Question: I have some functionalities within some GameObjects.
These functionalities need to be changed when an upgrade is purchased within the game. The problem is that each function is set on its own object.
The first problem is that the variables don't change when I click on the button. As you can see I have added an onclick value to the button, stating that when the button is clicked. The value should change.

The problem here is that
The second problem I face is that each projectile is fired independently. So if I change the static damage of 1 it won't be transferred to other projectiles.
UpgradeMenu
'''
using System.Collections;
using System.Collections.Generic;
using UnityEngine;
using UnityEngine.UI;
public class UpgradeMenu : MonoBehaviour
{
[SerializeField]
private Text accuracyText;
[SerializeField]
private Text speedText;
[SerializeField]
private Text damageText;
[SerializeField]
private float accuracyMultiplier = 0.7f;
private Weapon weapon;
private Projectile projectile;
private Player player;
void OnEnable()
{
UpdateValues();
}
void UpdateValues ()
{
accuracyText.text = weapon.randomAngle.ToString();
damageText.text = projectile.DamageOnHit.ToString();
speedText.text = player.MaxRun.ToString();
}
public void UpgradeAccuracy ()
{
weapon.randomAngle = (int)weapon.randomAngle * accuracyMultiplier;
UpdateValues();
}
public void UpgradeDamage ()
{
projectile.DamageOnHit = (int)projectile.DamageOnHit + 1;
UpdateValues();
}
}
'''
Projectile (DamageScript)
'''
using System.Collections;
using System.Collections.Generic;
using UnityEngine;
//[RequireComponent (typeof(Rigidbody2D))]
public class Projectile : MonoBehaviour {
[Header ("Speed")]
public float baseSpeed;
public float randomSpeed;
public Vector2 SpeedV2;
public Vector2 Direction;
[Header ("Damage")]
public int DamageOnHit;
[Header ("Layers")]
public LayerMask solid_layer;
public LayerMask entities_layer;
[Header ("OnHit FX")]
public GameObject HitFxPrefab;
public GameObject DustFxPrefab;
[Header ("Bounce")]
public bool BounceOnCollide = false;
public int bouncesLeft = 0;
[HideInInspector]
public Health owner; // owner of the projectile
private Vector2 Position; // Current position
private Vector2 movementCounter = Vector2.zero; // Counter for subpixel movement
public BoxCollider2D myCollider;
List<Health> healthsDamaged = new List<Health>(); // List to store healths damaged
void OnCollideWith (Collider2D col, bool horizontalCol = true) {
var component = col.GetComponent<Health> ();
// If the target the hitbox collided with has a health component and it is not our owner and it is not on the already on the list of healths damaged by the current hitbox
if (component != null && component != owner && !healthsDamaged.Contains(component)) {
// Add the health component to the list of damaged healths
healthsDamaged.Add (component);
// Apply the damage
var didDamage = component.TakeDamage (DamageOnHit);
// Destroy the projectile after applying damage
if (didDamage) {
DestroyMe ();
return;
}
}
// if the projectile hit's a solid object, destroy it
if (col.gameObject.layer == (int)Mathf.Log(solid_layer.value, 2)) {
DestroyMeWall ();
return;
}
}
void OnCollideWithEntity(Collider2D col) {
var component = col.GetComponent<Health> ();
// If the target the hitbox collided with has a health component and it is not our owner and it is not on the already on the list of healths damaged by the current hitbox
if (component != null && component != owner && !healthsDamaged.Contains(component)) {
// Add the health component to the list of damaged healths
healthsDamaged.Add (component);
// Apply the damage
var didDamage = component.TakeDamage (DamageOnHit);
// Destroy the projectile after applying damage
if (didDamage) {
DestroyMe ();
}
}
}
'''
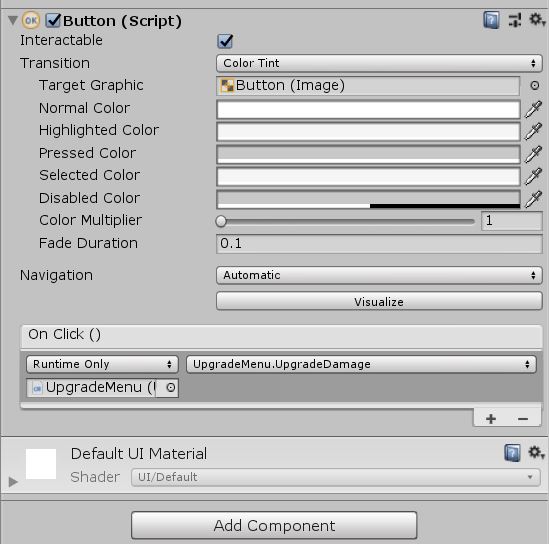
Answer: First of all, change
'''
[Header ("Damage")]
public int DamageOnHit;
'''
to static
'''
public static int DamageOnHit = /*your starting value*/;
'''
This ensures that all projectiles will share the same damage it deals on a hit.
For instance, if you currently have 10 projectiles in a scene, and 'DamageOnHit' is 2, they all will deal 2 damage.
Without the 'static', each of the projectile will have it's own 'DamageOnHit'. This brings us to the next case too:
If each projectile had it's own 'DamageOnHit', and we want to modify 'DamageOnHit', we need to specify which projectile's damage to modify.
But if it's static, it becomes much simpler as ALL of the projectile shares the same 'DamageOnHit'.
Now, if you wanted to change the 'DamageOnHit' for ALL projectiles, just do
'''
Projectile.DamageOnHit = /*Your new damage value*/
'''
Also, your 'null reference exception' occured due to the fact that you never did assign your 'projectile' in 'UpgradeMenu'.
(Notice how you never did 'projectile = /*your projectile*/' in 'UpgradeMenu.cs'?)
By default, that will make the variable null. And trying to do 'null.DamageOnHit += 1' would make no sense.
Making a variable static would also mean that you can't expose it to the inspector. But you can assign a starting value like the code shown initially.